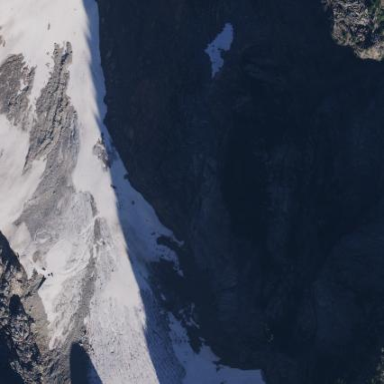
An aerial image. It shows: Majestic glacier in the distance.